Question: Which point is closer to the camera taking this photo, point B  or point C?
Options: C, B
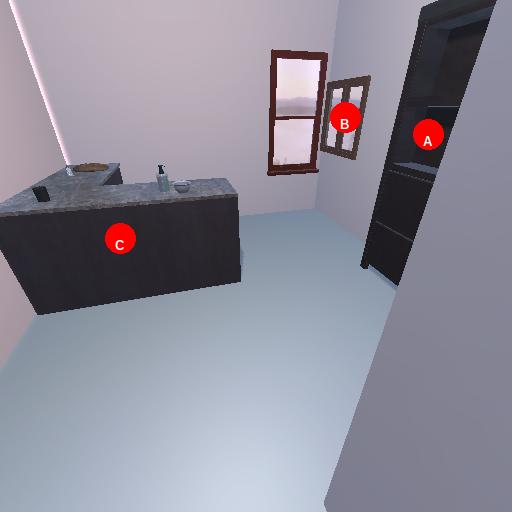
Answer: C